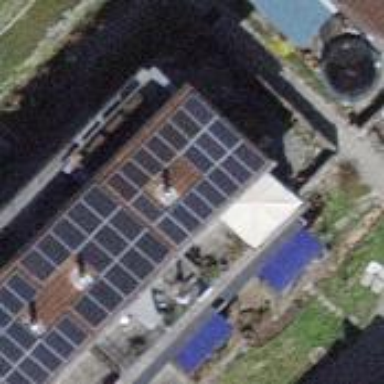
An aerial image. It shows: Solar power generator with photovoltaic panels.